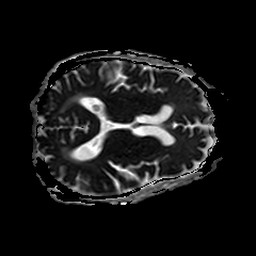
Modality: ADC
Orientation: axial
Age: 73
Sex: male
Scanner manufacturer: philips
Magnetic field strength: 3 T
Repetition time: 3.078 s
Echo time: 0.076 s